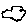
Label: cloud